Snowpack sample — Loveland Pass, Silver Plume, Colorado, USA (2/11/26, 12:00 PM MST)
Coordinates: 39.663, -105.886
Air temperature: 35 °F
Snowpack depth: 82 cm
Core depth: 20 cm
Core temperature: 17.6 °F
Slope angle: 13°, slope face: 12°
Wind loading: high
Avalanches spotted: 1
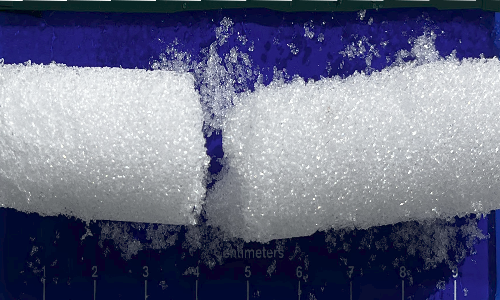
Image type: core
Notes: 1 small avalanche spotted on the north side of the bowl, lots of wind loading